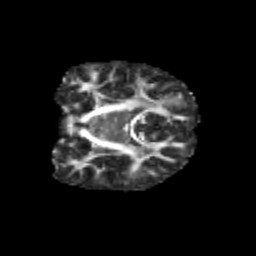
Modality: FA
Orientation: coronal
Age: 8
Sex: female
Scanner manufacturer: siemens
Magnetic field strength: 3 T
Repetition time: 3.8 s
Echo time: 0.07 s